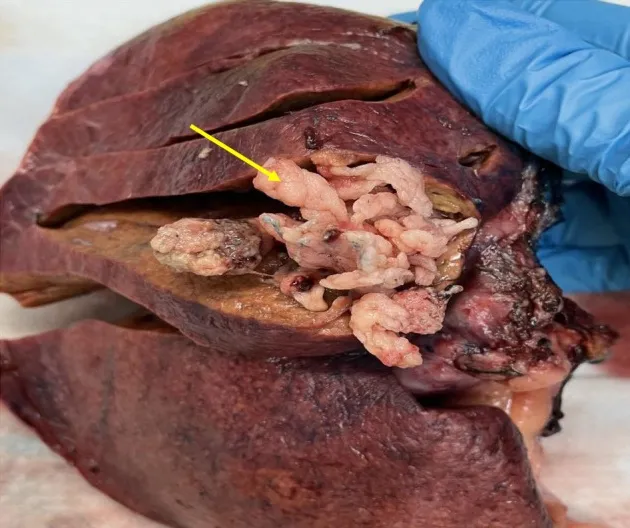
Gross pathology image.
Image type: medical_photograph (other_medical_photograph)